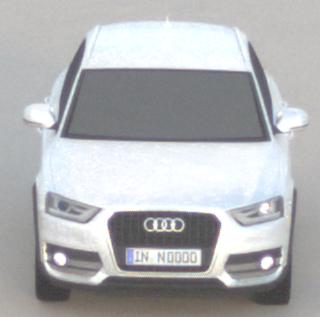
Make: Audi
Model: Q3 1.4 TFSI
Detailed model: Q3 (8U)
Model produced from: 2013/07
Model produced until: 2014/10
Doors: 5
Color: white
Road condition: dry road
Daytime: sunrise or sunset
Contrast: low contrast